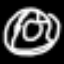
Label: donut